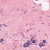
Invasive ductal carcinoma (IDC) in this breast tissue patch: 0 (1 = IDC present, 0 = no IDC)